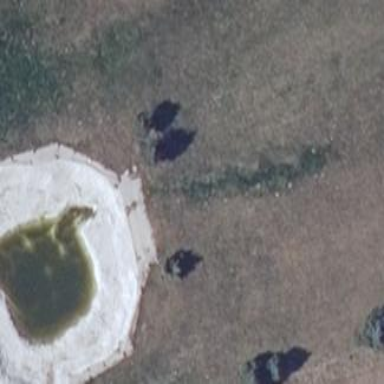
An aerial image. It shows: Pond with natural water.